Question: I face some problems on my ADF application.
How to avoid hiding table's Column from view Menu
On the image above how can i avoid that the user hidding "Empno" column?
May be somebody can help me?
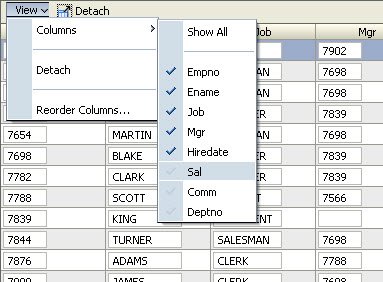
Answer: In the af:column of the empno set the showRequiered property to true. This prevents hiding the column.